Question: I have a problem with mobile resolutions, because background is not 100% width when I use smaller reolutions. It looks like this:

When I use higher resolutions, it works fine. I have tested my website by using <URL>.
How can I fix it?
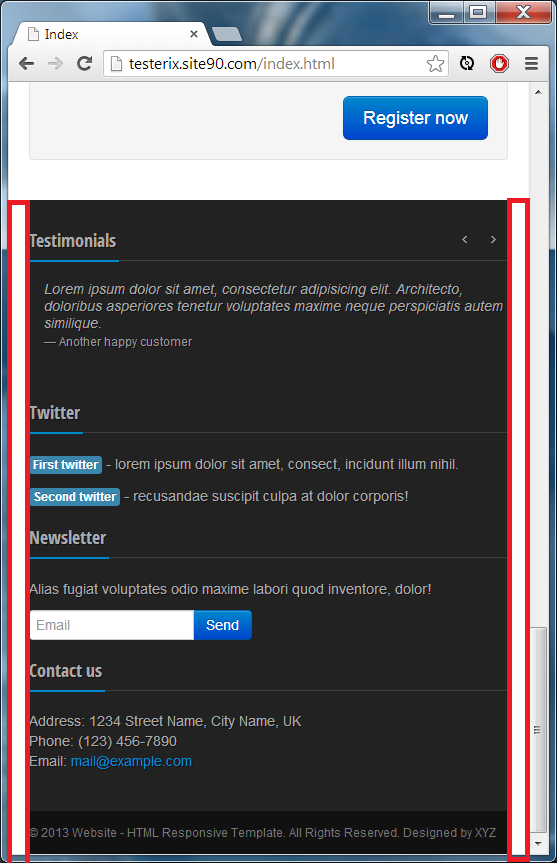
Answer: Remove this lines from 'bootstrap.responsive.css' file then body will be 100% fill
'''
body {
padding-left: 20px;
padding-right: 20px;
}
'''
Or alternatively, you can also change this to
'''
body {
padding-left: 0;
padding-right: 0;
}
'''
Try either of the two, that'll work for you